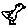
Label: bird